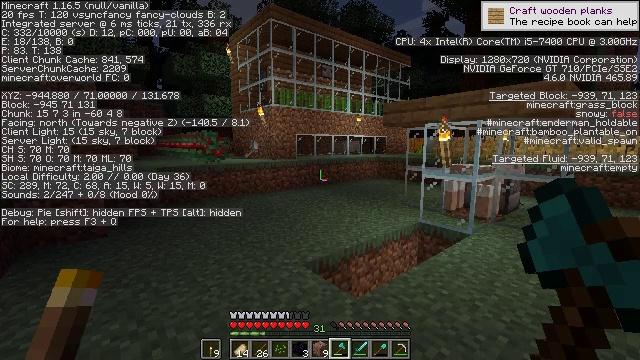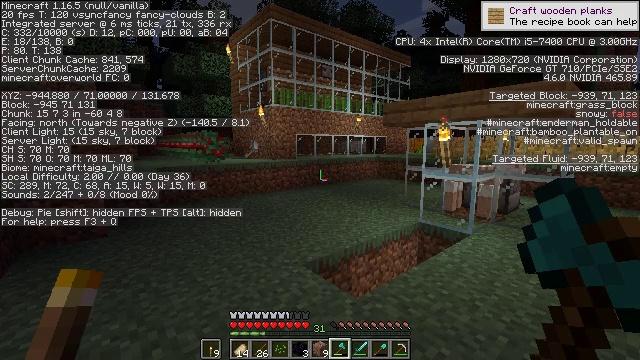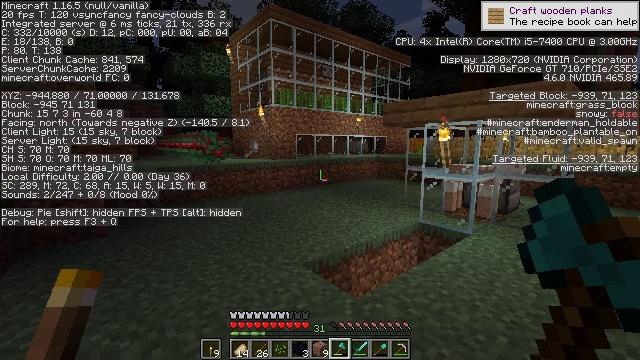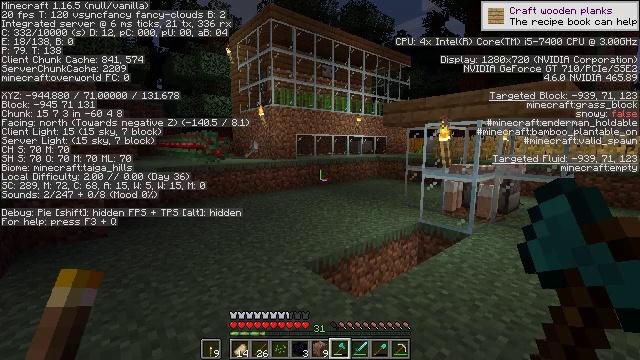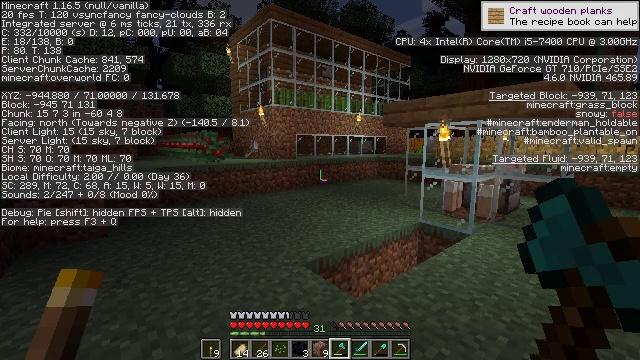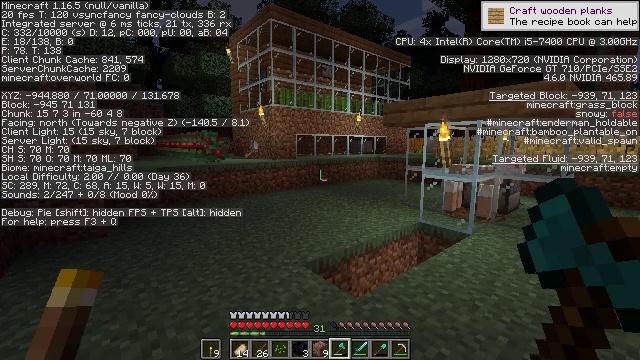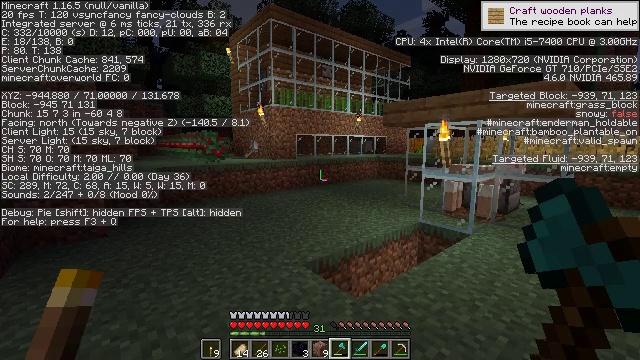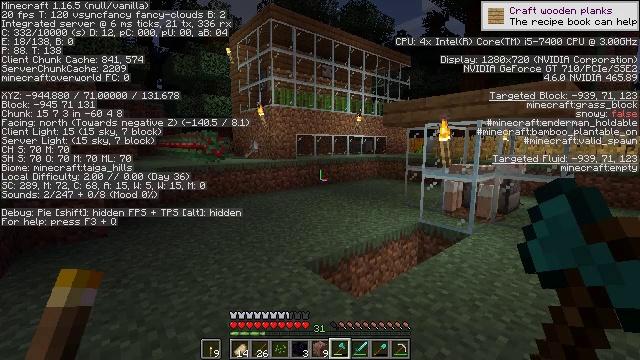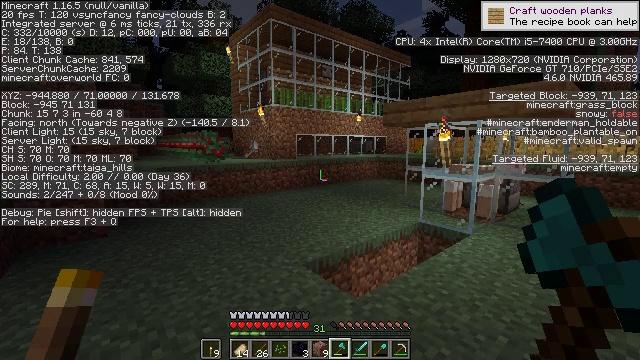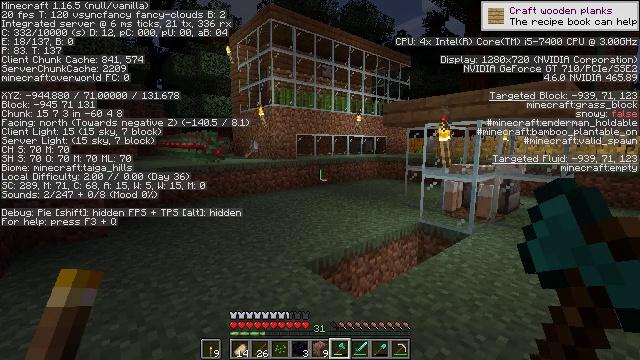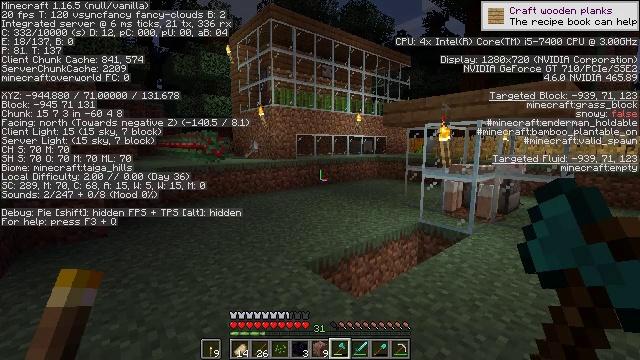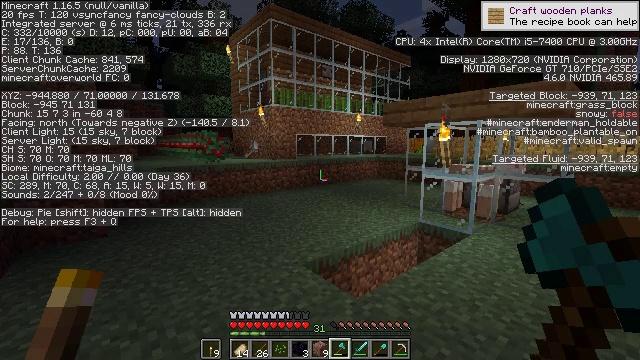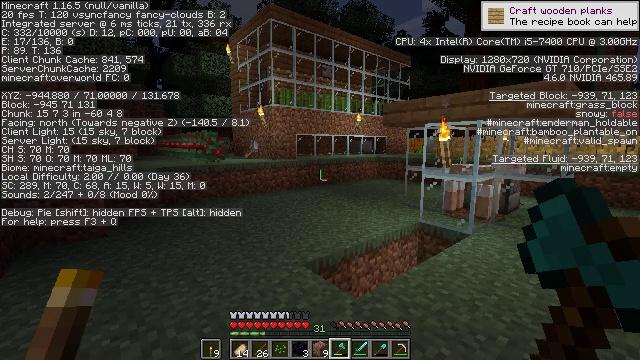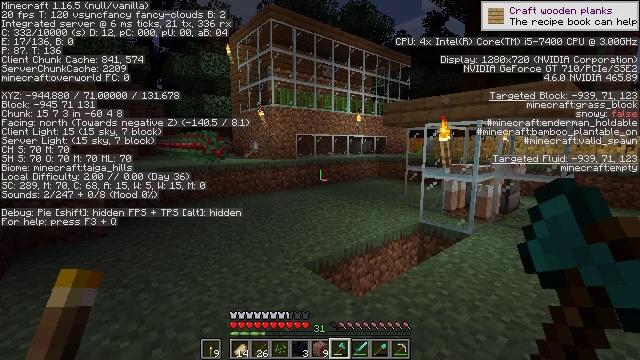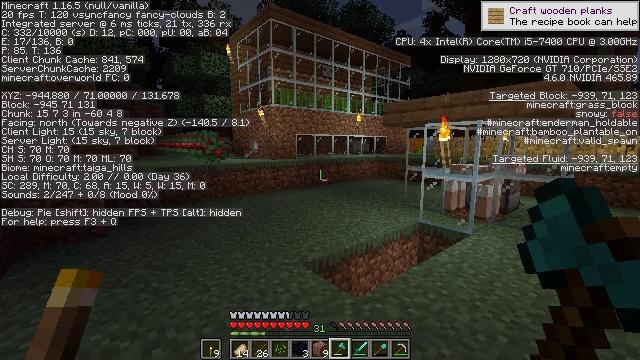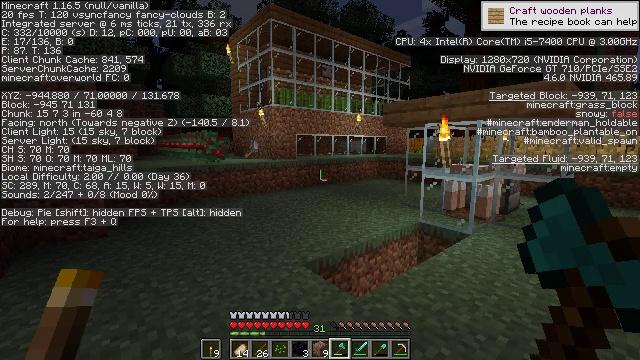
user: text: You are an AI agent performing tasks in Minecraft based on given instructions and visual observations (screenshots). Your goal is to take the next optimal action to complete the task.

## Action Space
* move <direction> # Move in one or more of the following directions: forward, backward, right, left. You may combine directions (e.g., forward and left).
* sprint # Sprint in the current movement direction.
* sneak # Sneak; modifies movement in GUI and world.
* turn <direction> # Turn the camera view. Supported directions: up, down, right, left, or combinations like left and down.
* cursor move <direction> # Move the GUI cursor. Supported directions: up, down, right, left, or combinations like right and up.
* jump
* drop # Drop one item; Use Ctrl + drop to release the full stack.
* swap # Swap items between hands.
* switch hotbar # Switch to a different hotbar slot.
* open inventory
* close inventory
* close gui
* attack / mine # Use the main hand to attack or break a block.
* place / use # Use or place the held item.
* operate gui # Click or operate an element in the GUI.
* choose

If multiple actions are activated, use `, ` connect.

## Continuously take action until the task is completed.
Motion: motion action
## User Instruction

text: Produce a rail with iron ingots and a stick on the crafting table.
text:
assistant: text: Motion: no_op
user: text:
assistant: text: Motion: no_op
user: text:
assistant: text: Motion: no_op
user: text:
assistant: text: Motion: no_op
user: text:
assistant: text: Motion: no_op
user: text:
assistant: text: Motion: no_op
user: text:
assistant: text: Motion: no_op
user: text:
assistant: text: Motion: no_op
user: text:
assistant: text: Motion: no_op
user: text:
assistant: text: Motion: no_op
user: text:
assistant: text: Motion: no_op
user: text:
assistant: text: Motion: no_op
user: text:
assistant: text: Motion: no_op
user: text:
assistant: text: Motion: no_op
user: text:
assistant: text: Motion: no_op
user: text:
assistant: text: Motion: no_op
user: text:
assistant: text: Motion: no_op
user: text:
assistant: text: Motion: no_op
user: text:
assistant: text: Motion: no_op
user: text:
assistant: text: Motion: no_op
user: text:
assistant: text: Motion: no_op
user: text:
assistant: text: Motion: no_op
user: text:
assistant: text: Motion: no_op
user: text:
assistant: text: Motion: no_op
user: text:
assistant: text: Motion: no_op
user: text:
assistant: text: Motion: no_op
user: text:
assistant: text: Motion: no_op
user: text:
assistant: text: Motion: no_op
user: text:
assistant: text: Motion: no_op
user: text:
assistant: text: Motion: no_op